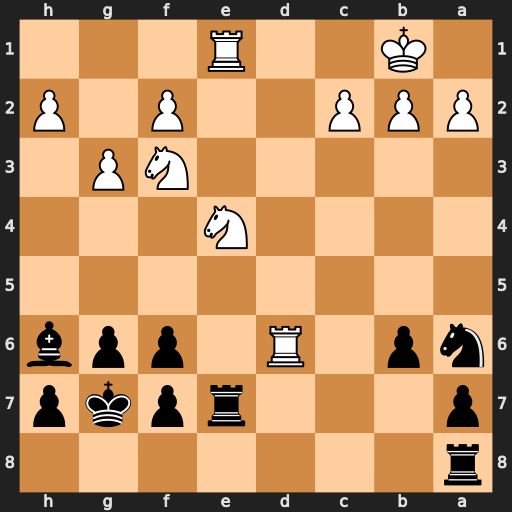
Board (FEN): r7/p3rpkp/np1R1ppb/8/4N3/5NP1/PPP2P1P/1K2R3
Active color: b
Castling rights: -
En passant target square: -
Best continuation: Rae8 Rdd1 Rxe4 Rxe4 Rxe4